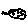
Label: moon